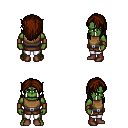
a pixel art fantasy rpg character, male body template, orc, green skin, leather chest armor, white pants, brown long hairstyle, leather bracers, brown shoes, four views (front, back, left, right), 2x2 character sprite sheet, small pixel art, hard edges, no anti-aliasing